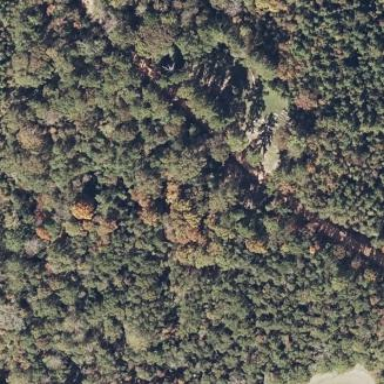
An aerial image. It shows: Cemetery.